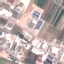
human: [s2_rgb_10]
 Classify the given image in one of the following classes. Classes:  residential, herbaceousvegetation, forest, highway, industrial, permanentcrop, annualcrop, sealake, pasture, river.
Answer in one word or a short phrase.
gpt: Industrial